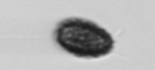
Label: Pseudochattonella_farcimen